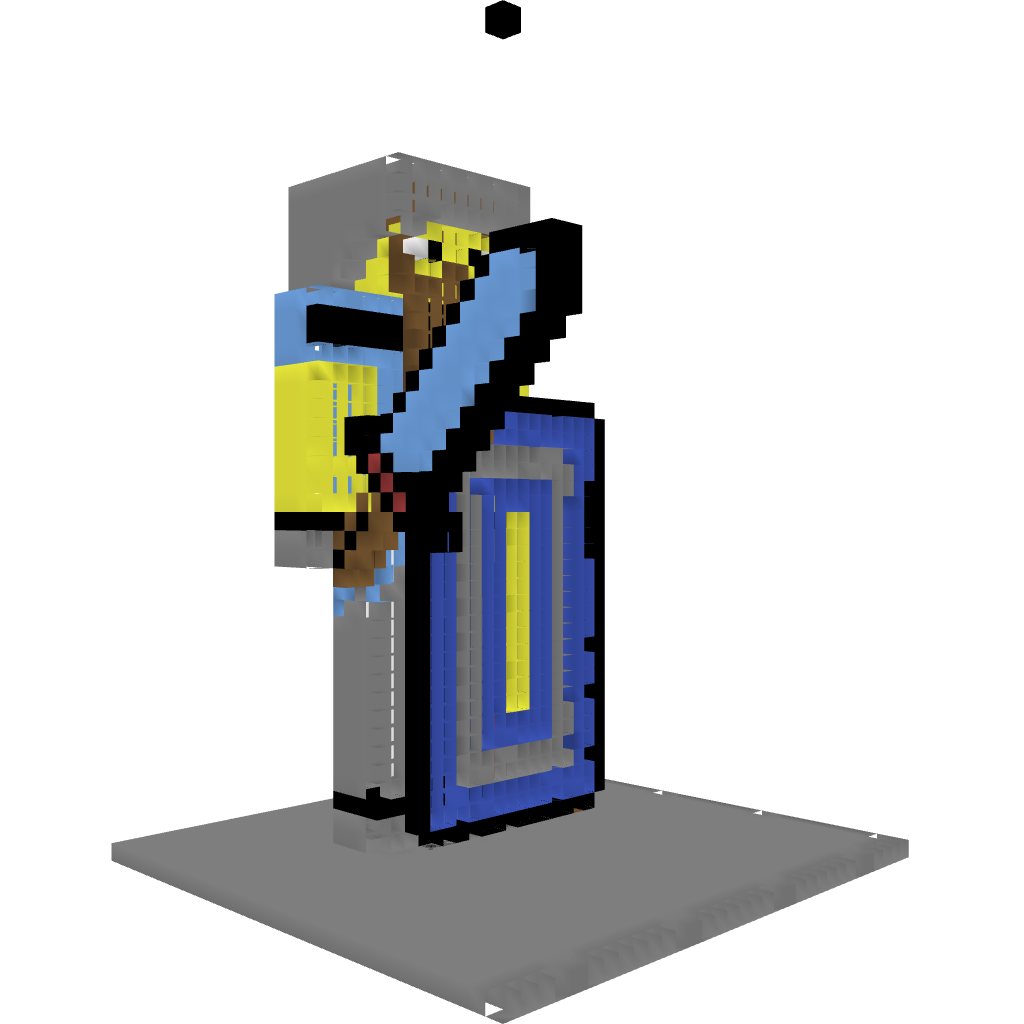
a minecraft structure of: Zwergenkönig bad low quality